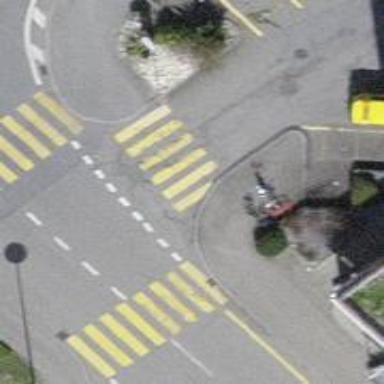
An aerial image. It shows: Kerb barrier.